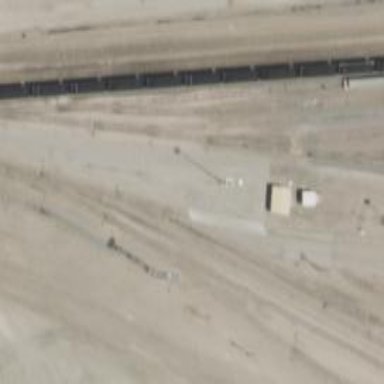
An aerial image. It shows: Railway siding for service.